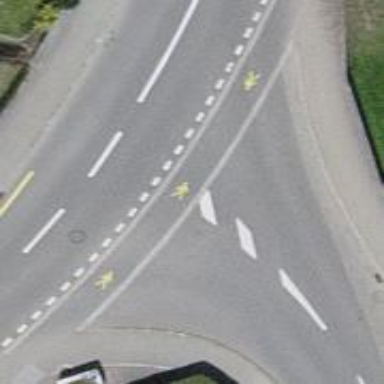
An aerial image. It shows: Marked crossing on footway.